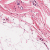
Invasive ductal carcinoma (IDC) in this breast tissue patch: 0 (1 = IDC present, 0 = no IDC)